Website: crate-barrel
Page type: cross-sells
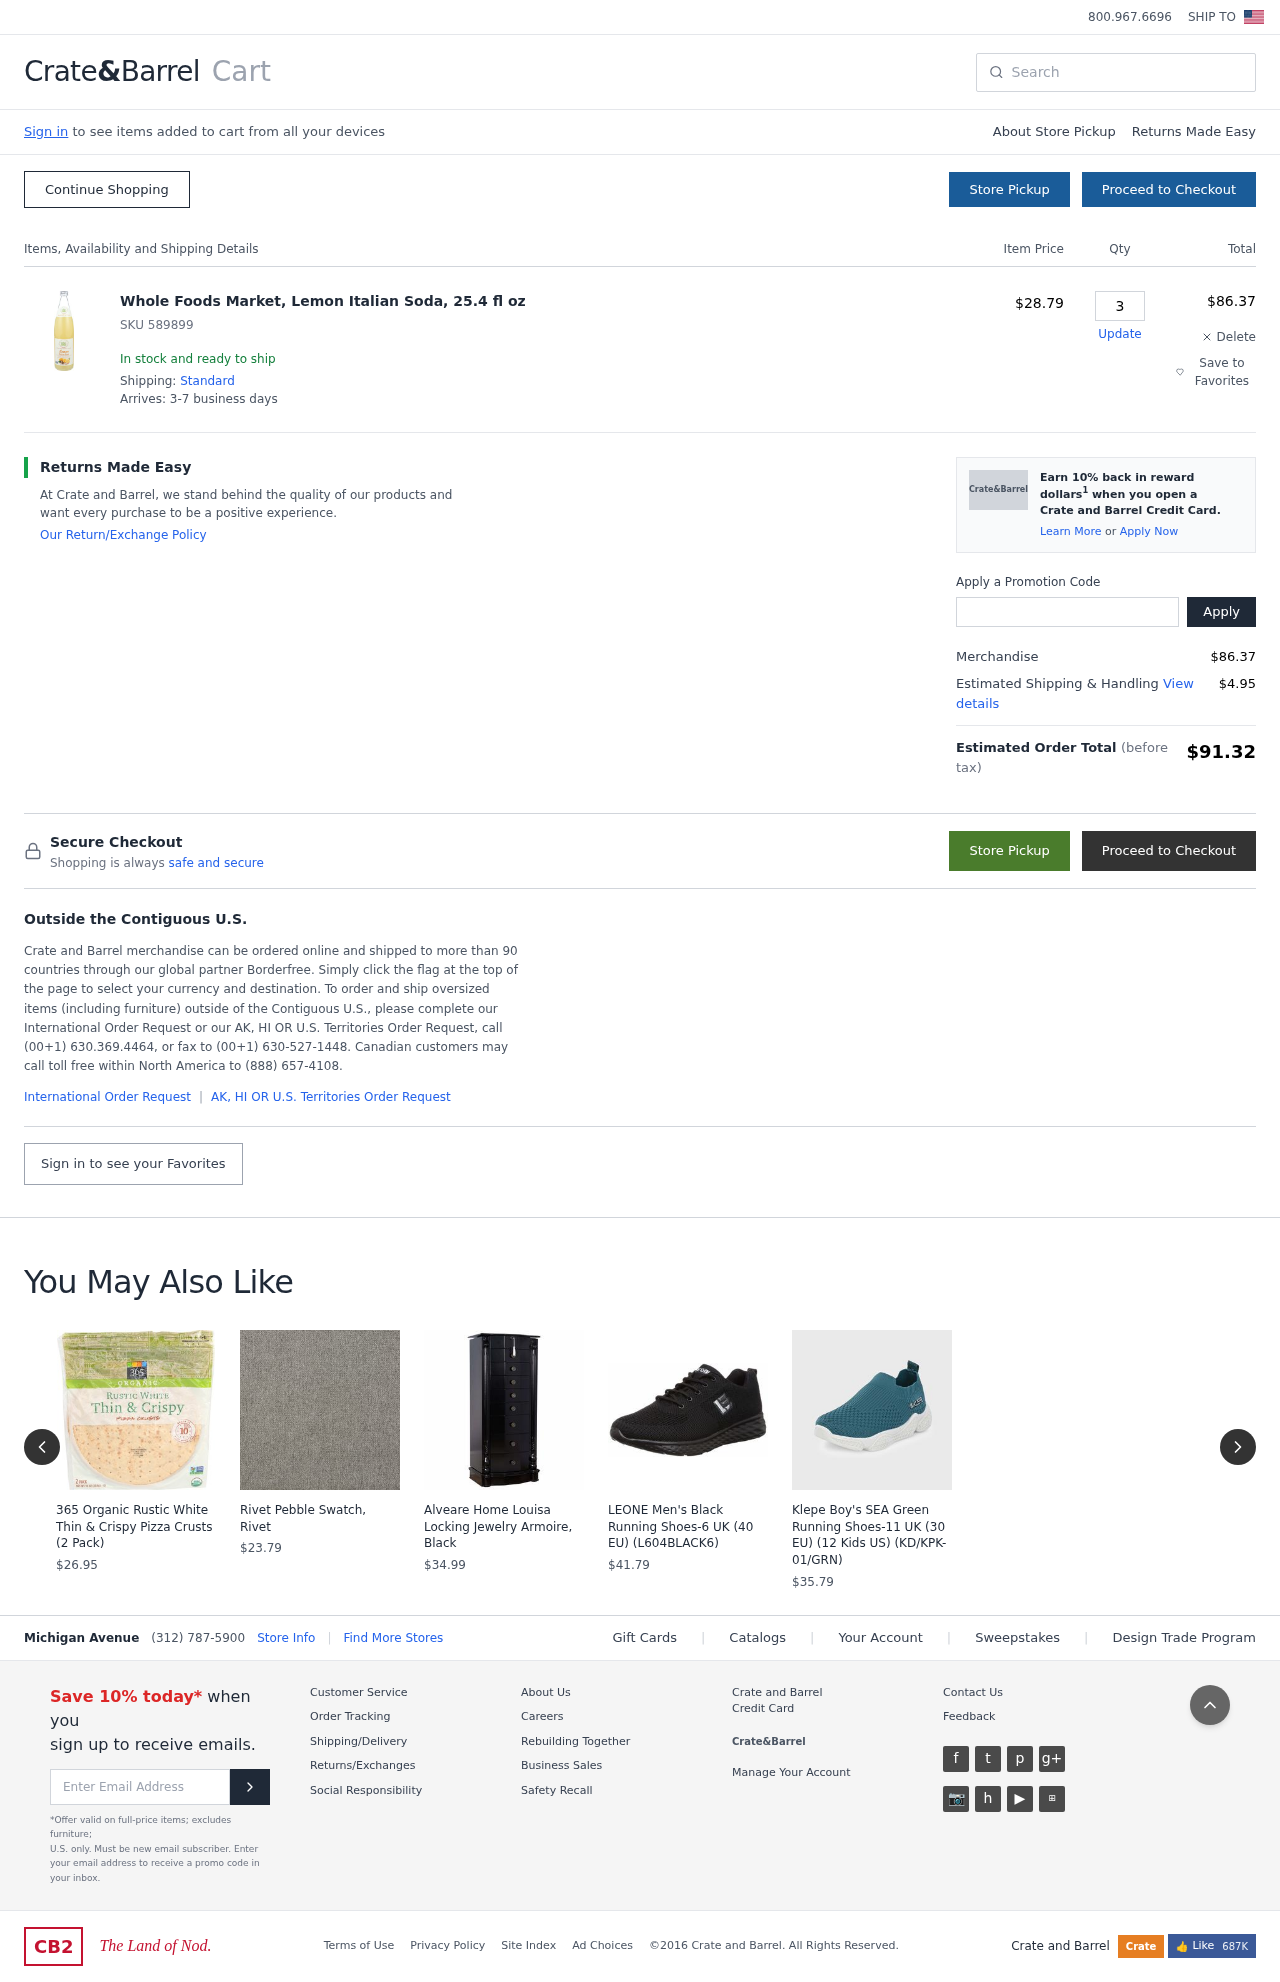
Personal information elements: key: PII_PROMO_CODE
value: DEAL1162
Product elements: key: PRODUCT1_NAME
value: Whole Foods Market, Lemon Italian Soda, 25.4 fl oz
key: PRODUCT1_PRICE
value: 28.79
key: PRODUCT1_QUANTITY
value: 3
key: PRODUCT2_NAME
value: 365 Organic Rustic White Thin & Crispy Pizza Crusts (2 Pack)
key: PRODUCT2_PRICE
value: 26.95
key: PRODUCT3_NAME
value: Rivet Pebble Swatch, Rivet
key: PRODUCT3_PRICE
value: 23.79
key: PRODUCT4_NAME
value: Alveare Home Louisa Locking Jewelry Armoire, Black
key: PRODUCT4_PRICE
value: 34.99
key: PRODUCT5_NAME
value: LEONE Men's Black Running Shoes-6 UK (40 EU) (L604BLACK6)
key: PRODUCT5_PRICE
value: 41.79
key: PRODUCT6_NAME
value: Klepe Boy's SEA Green Running Shoes-11 UK (30 EU) (12 Kids US) (KD/KPK-01/GRN)
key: PRODUCT6_PRICE
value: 35.79
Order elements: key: ORDER_SKU
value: SKU 589899
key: ORDER_ITEM_TOTAL
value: $86.37
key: ORDER_SUBTOTAL
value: $86.37
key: ORDER_SHIPPING_COST
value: $4.95
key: ORDER_TOTAL
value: $91.32
Search elements: key: HEADER_SEARCH
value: Search